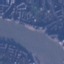
Land use / land cover class: River